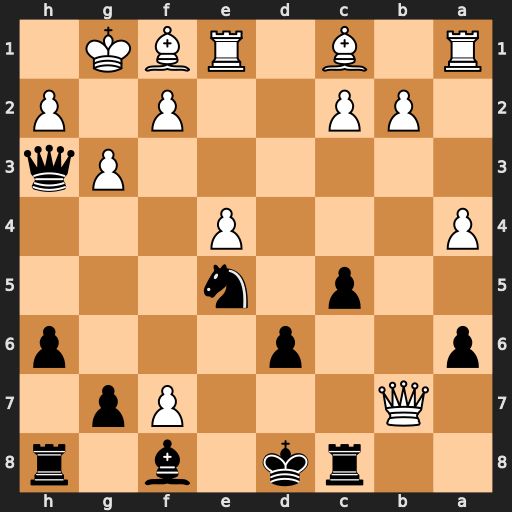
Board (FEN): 2rk1b1r/1Q3Pp1/p2p3p/2p1n3/P3P3/6Pq/1PP2P1P/R1B1RBK1
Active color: b
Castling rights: -
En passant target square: -
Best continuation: Nf3+ Kh1 Qxh2#